Question: Im new to Android and Java programming. I have to do a bigger project in the future witch includes some android developing. So I've watched some Videotutorials and now im trying to do some apps to train myself. Right now I want to make a chat service between two Android Devices ( Motorola Defy and Samsung Galaxy Tab 2 7.0) with UDP .
Here is my Code for both devices:
'''
import java.io.IOException;
import java.net.DatagramPacket;
import java.net.DatagramSocket;
import java.net.InetAddress;
import java.net.SocketException;
import java.net.UnknownHostException;
import android.app.Activity;
import android.os.Bundle;
import android.view.View;
import android.widget.Button;
import android.widget.EditText;
import android.widget.TextView;
public class udpserver extends Activity implements View.OnClickListener {
Button Send;
EditText IPAdresse;
EditText TEXT;
TextView RXtext,tstep,rstep;
private static final int TIMEOUT_MS = 1000;
private static final int server_port = 13011;
@Override
protected void onCreate(Bundle savedInstanceState) {
// TODO Auto-generated method stub
super.onCreate(savedInstanceState);
setContentView(R.layout.udpserver);
IPAdresse = (EditText) findViewById(R.id.etIPAdresse);
TEXT = (EditText) findViewById(R.id.etTEXT);
Send = (Button) findViewById(R.id.bSendaa);
RXtext = (TextView) findViewById(R.id.tvRXtext);
tstep = (TextView) findViewById(R.id.tvTstep);
rstep = (TextView) findViewById(R.id.tvRstep);
Send.setOnClickListener(this);
String text;
byte[] message = new byte[1500];
DatagramSocket s;
//while(true){
try {
s= new DatagramSocket(server_port);
rstep.setText("1");
s.setBroadcast(true);
rstep.setText("2");
s.setSoTimeout(TIMEOUT_MS);
rstep.setText("3");
while(true){
DatagramPacket p = new DatagramPacket(message, message.length);
rstep.setText("4");
//InetAddress test = InetAddress.getByName("192.168.1.101");
// rstep.setText("5");
//s.connect(test,12345);
// rstep.setText("6");
s.receive(p);
rstep.setText("xxx");
text = new String(message, 0, p.getLength());
RXtext.setText(text);
}
} catch (SocketException e) {
// TODO Auto-generated catch block
e.printStackTrace();
rstep.setText("fail socket create");
} catch (IOException e) {
// TODO Auto-generated catch block
e.printStackTrace();
rstep.setText("fail receive");
}
}
//}
public void onClick(View arg0) {
// TODO Auto-generated method stub
switch(arg0.getId()){
case R.id.bSendaa:
tstep.setText("1");
String messageStr= TEXT.getText().toString();
tstep.setText("2");
DatagramSocket s;
try {
s = new DatagramSocket();
tstep.setText("3");
s.setBroadcast(true);
tstep.setText("4");
s.setSoTimeout(TIMEOUT_MS);
tstep.setText("5");
InetAddress local = InetAddress.getByName(IPAdresse.getText().toString());
tstep.setText("6");
int msg_length=messageStr.length();
tstep.setText("7");
byte[] message = messageStr.getBytes();
tstep.setText("8");
DatagramPacket p = new DatagramPacket(message, msg_length,local,server_port);
tstep.setText("9");
s.connect(local,server_port);
tstep.setText("10");
s.send(p);
tstep.setText("sending complete");
} catch (SocketException e) {
// TODO Auto-generated catch block
e.printStackTrace();
} catch (UnknownHostException e) {
// TODO Auto-generated catch block
e.printStackTrace();
} catch (IOException e) {
// TODO Auto-generated catch block
e.printStackTrace();
tstep.setText("sending failed");
}
}
}
'''
}
and my UI looks like this(with translations )

my Problem now is : I can only receive for 1s at the start of the activty (1s = TIMOUT_MS). But I want to receive the whole time . Ive tried to use a while(true) loop , but the app always crashes with it.
Thanks in advance!!!
(And sorry for my English , I know its not the best :) )
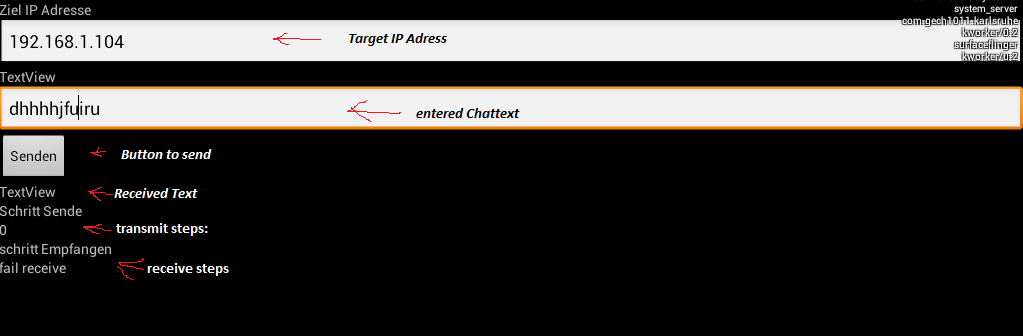
Answer: What is happening is when you do while(true) you will get stuck in an infinite loop. That is why your app crushes. What you need to do is to start a new <URL>. Something like:
'''
new Thread(new Runnable() {
public void run() {
while(true){
DatagramPacket p = new DatagramPacket(message, message.length);
rstep.setText("4");
//InetAddress test = InetAddress.getByName("192.168.1.101");
// rstep.setText("5");
//s.connect(test,12345);
// rstep.setText("6");
s.receive(p);
rstep.setText("xxx");
text = new String(message, 0, p.getLength());
runOnUiThread(new Runnable() {
@Override
public void run() {
RXtext.setText(text);
}
});
}
}).start();
'''